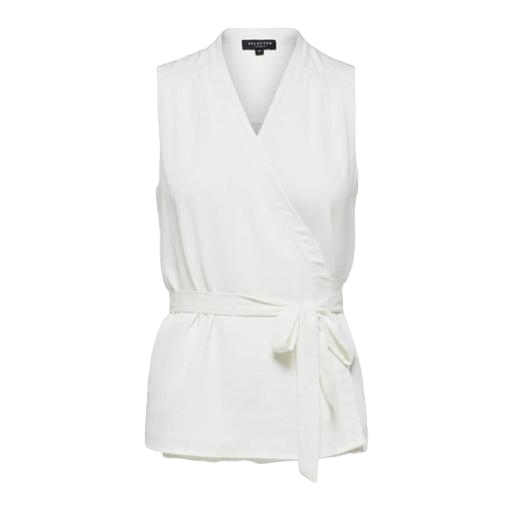
white sleeveless tie waist jacket, nly drapey waistcoat, sleeveless wrap vest, white background